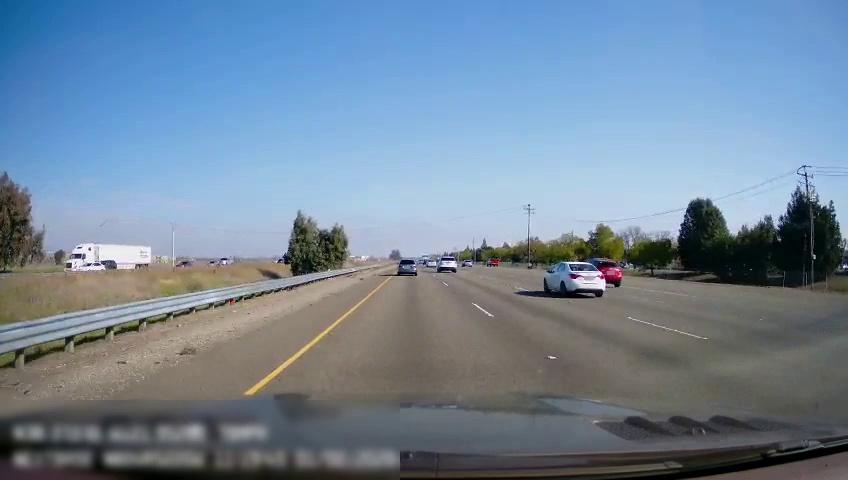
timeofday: Day
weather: Sunny
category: Drivable Space
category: Vehicles | Car
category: Vehicles | Car
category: Vehicles | Car
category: Vehicles | Car
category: Vehicles | Truck
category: Vehicles | Car
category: Vehicles | SUV
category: Vehicles | Truck
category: Vehicles | Car
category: Vehicles | Car
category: Vehicles | Car
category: Vehicles | Car
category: Vehicles | Car
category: Lanes | Current Lane
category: Lanes | Current Lane
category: Lanes | Alternate Lane